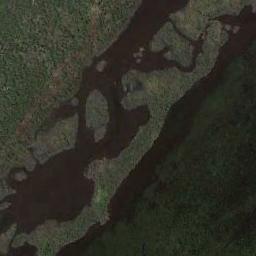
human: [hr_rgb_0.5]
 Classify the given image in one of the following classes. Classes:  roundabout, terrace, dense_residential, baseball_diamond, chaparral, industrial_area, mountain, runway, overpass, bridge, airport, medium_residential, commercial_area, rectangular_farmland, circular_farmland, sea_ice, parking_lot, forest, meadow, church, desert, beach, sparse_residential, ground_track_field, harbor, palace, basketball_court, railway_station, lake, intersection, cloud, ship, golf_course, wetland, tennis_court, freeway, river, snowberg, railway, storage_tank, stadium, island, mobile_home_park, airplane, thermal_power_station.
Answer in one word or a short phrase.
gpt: wetland